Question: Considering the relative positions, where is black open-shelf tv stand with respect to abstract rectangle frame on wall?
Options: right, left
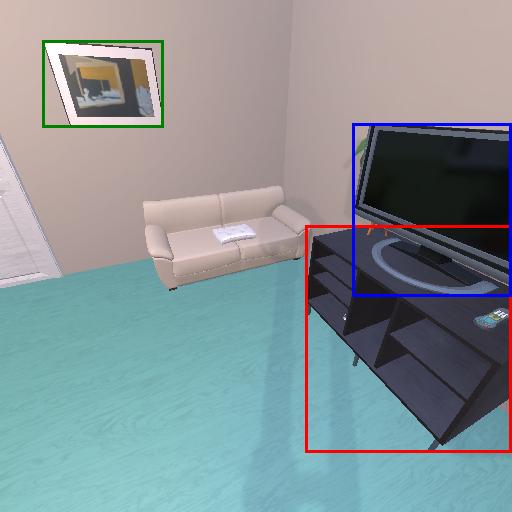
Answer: right